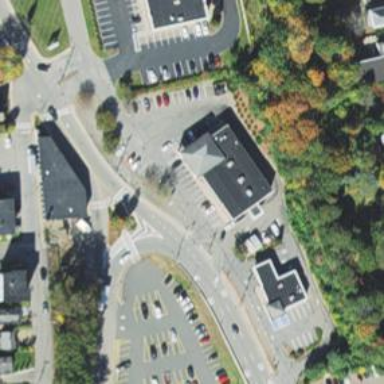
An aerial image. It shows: Pharmacy providing healthcare services.